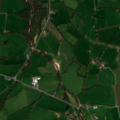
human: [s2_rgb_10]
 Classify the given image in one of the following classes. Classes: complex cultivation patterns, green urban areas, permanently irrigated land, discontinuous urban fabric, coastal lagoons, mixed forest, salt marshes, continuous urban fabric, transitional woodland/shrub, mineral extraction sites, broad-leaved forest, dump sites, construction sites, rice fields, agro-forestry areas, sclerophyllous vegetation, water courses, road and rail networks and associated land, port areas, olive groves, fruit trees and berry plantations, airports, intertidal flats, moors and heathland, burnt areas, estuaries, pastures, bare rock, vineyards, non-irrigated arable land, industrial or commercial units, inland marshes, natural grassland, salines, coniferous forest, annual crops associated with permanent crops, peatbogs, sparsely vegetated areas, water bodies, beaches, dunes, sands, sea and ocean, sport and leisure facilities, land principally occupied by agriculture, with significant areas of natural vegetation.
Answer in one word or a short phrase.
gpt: pastures